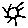
Label: sun